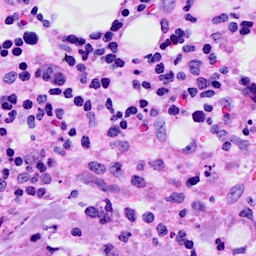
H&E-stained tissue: Breast